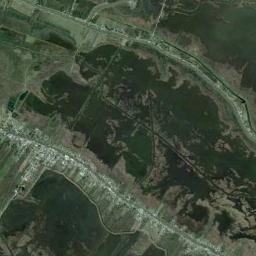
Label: wetland